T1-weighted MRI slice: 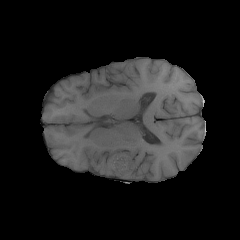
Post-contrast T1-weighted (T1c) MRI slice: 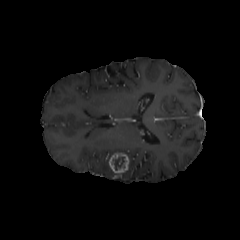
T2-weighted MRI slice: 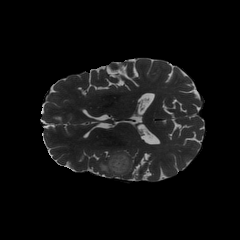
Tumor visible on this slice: yes